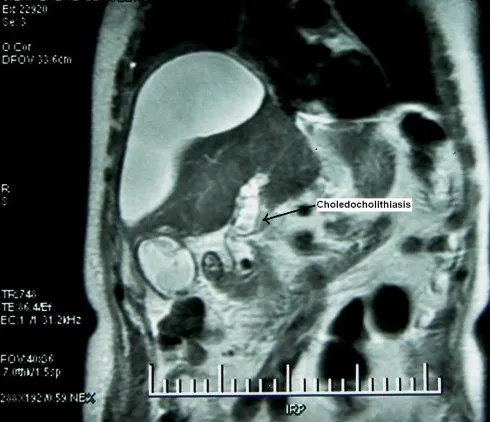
Abdominal MRI showing CBD stones.
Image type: radiology (mri)